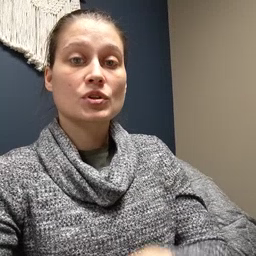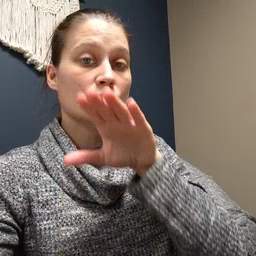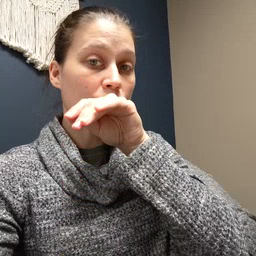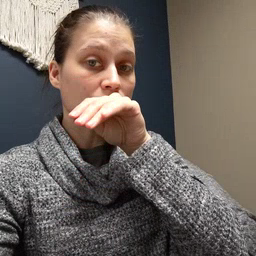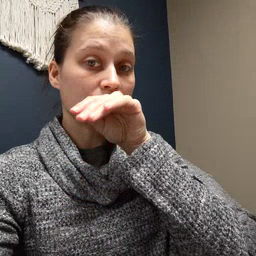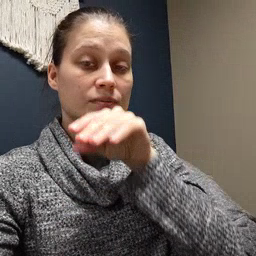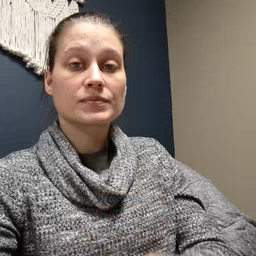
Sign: goose